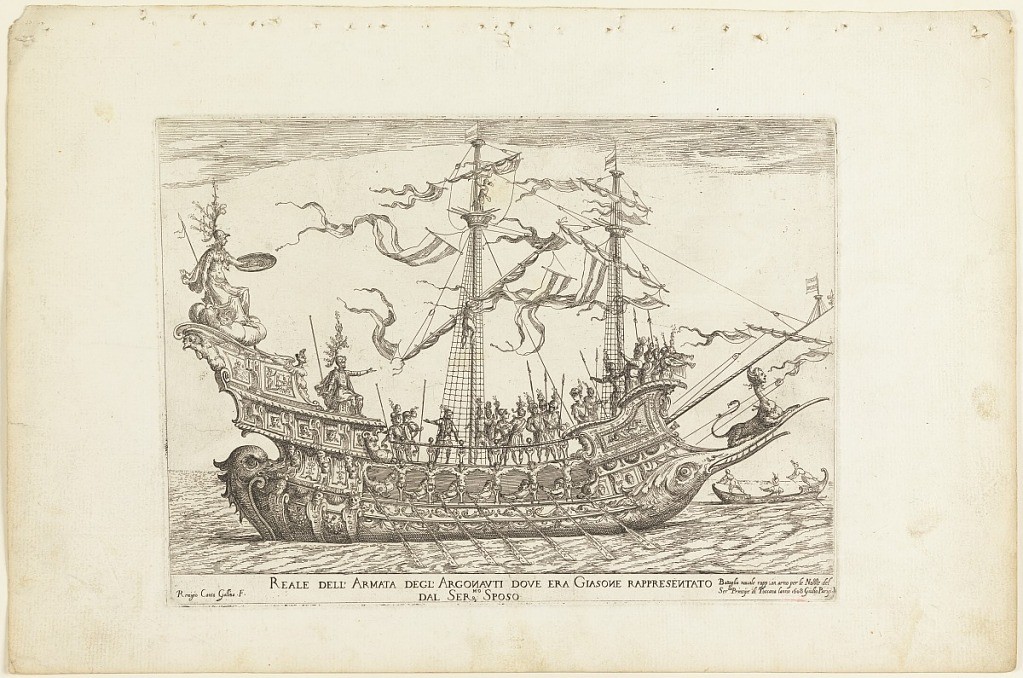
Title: Reale dell'armata degl'Argonauti dove era Giasone rappresentato dal Ser. Sposo, from Vessels of the Argonauts for the wedding celebration of Cosimo de' Medici in 1608, plate 7
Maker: Remigio Cantagallina, Italian, ca. 1582–1656
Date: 1608
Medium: etching on laid paper
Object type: Print
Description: The ship of Cosimo de' Medici. An elaborately decorated ship in profile moving from left to right with many banners raised.  Soldiers stand on the deck of the ship as well as Jason, wearing a large helmet and seated towards the left.  A goddess figure sits behind Jason in the rear of the ship holding a spear and shield. Emphemera from the wedding festivities at the marriage of Cosimo de' Medici and Maria Magdalena of Austria in 1608.